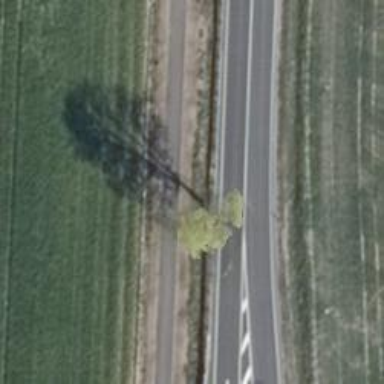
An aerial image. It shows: Beautiful avenue lined with broadleaved trees.